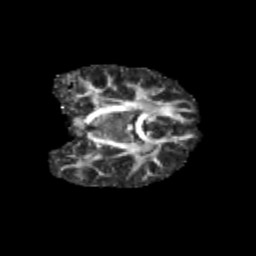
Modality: FA
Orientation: coronal
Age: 12
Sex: female
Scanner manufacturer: siemens
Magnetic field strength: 3 T
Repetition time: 3.8 s
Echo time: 0.07 s